Interaction volume radius: 10 \u00c5
Interaction volume height: 15 \u00c5
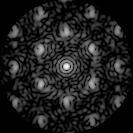
Disorder parameter: 0.4396